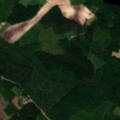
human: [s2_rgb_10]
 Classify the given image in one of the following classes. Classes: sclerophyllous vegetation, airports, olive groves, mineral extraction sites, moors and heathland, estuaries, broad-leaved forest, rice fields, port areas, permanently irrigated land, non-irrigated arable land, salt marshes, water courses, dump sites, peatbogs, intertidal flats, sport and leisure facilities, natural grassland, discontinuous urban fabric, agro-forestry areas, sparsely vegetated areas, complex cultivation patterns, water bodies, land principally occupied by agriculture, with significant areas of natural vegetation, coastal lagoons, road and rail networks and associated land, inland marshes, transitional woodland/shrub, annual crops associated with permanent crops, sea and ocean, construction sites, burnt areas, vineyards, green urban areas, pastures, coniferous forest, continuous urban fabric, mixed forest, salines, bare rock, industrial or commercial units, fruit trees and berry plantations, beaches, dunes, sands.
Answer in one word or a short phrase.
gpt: non-irrigated arable land, broad-leaved forest, mixed forest